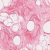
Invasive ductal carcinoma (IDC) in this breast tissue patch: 0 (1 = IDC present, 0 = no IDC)